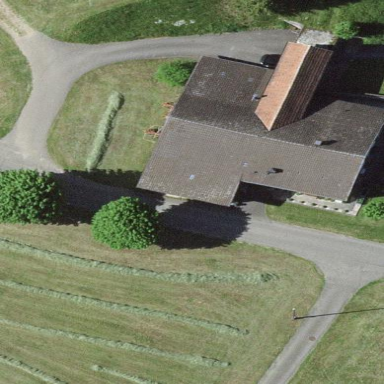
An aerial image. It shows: Detached building.